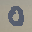
Label: 0